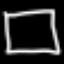
Label: square